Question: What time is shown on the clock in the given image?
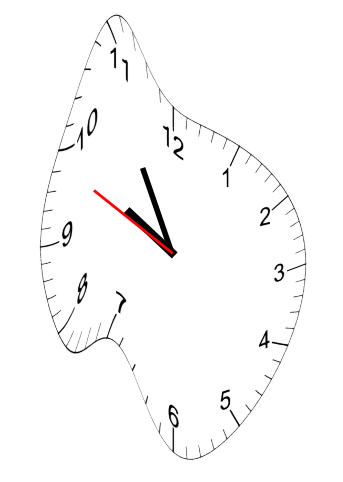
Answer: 09:54:49